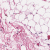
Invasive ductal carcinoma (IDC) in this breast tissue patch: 0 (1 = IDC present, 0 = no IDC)